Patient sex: F
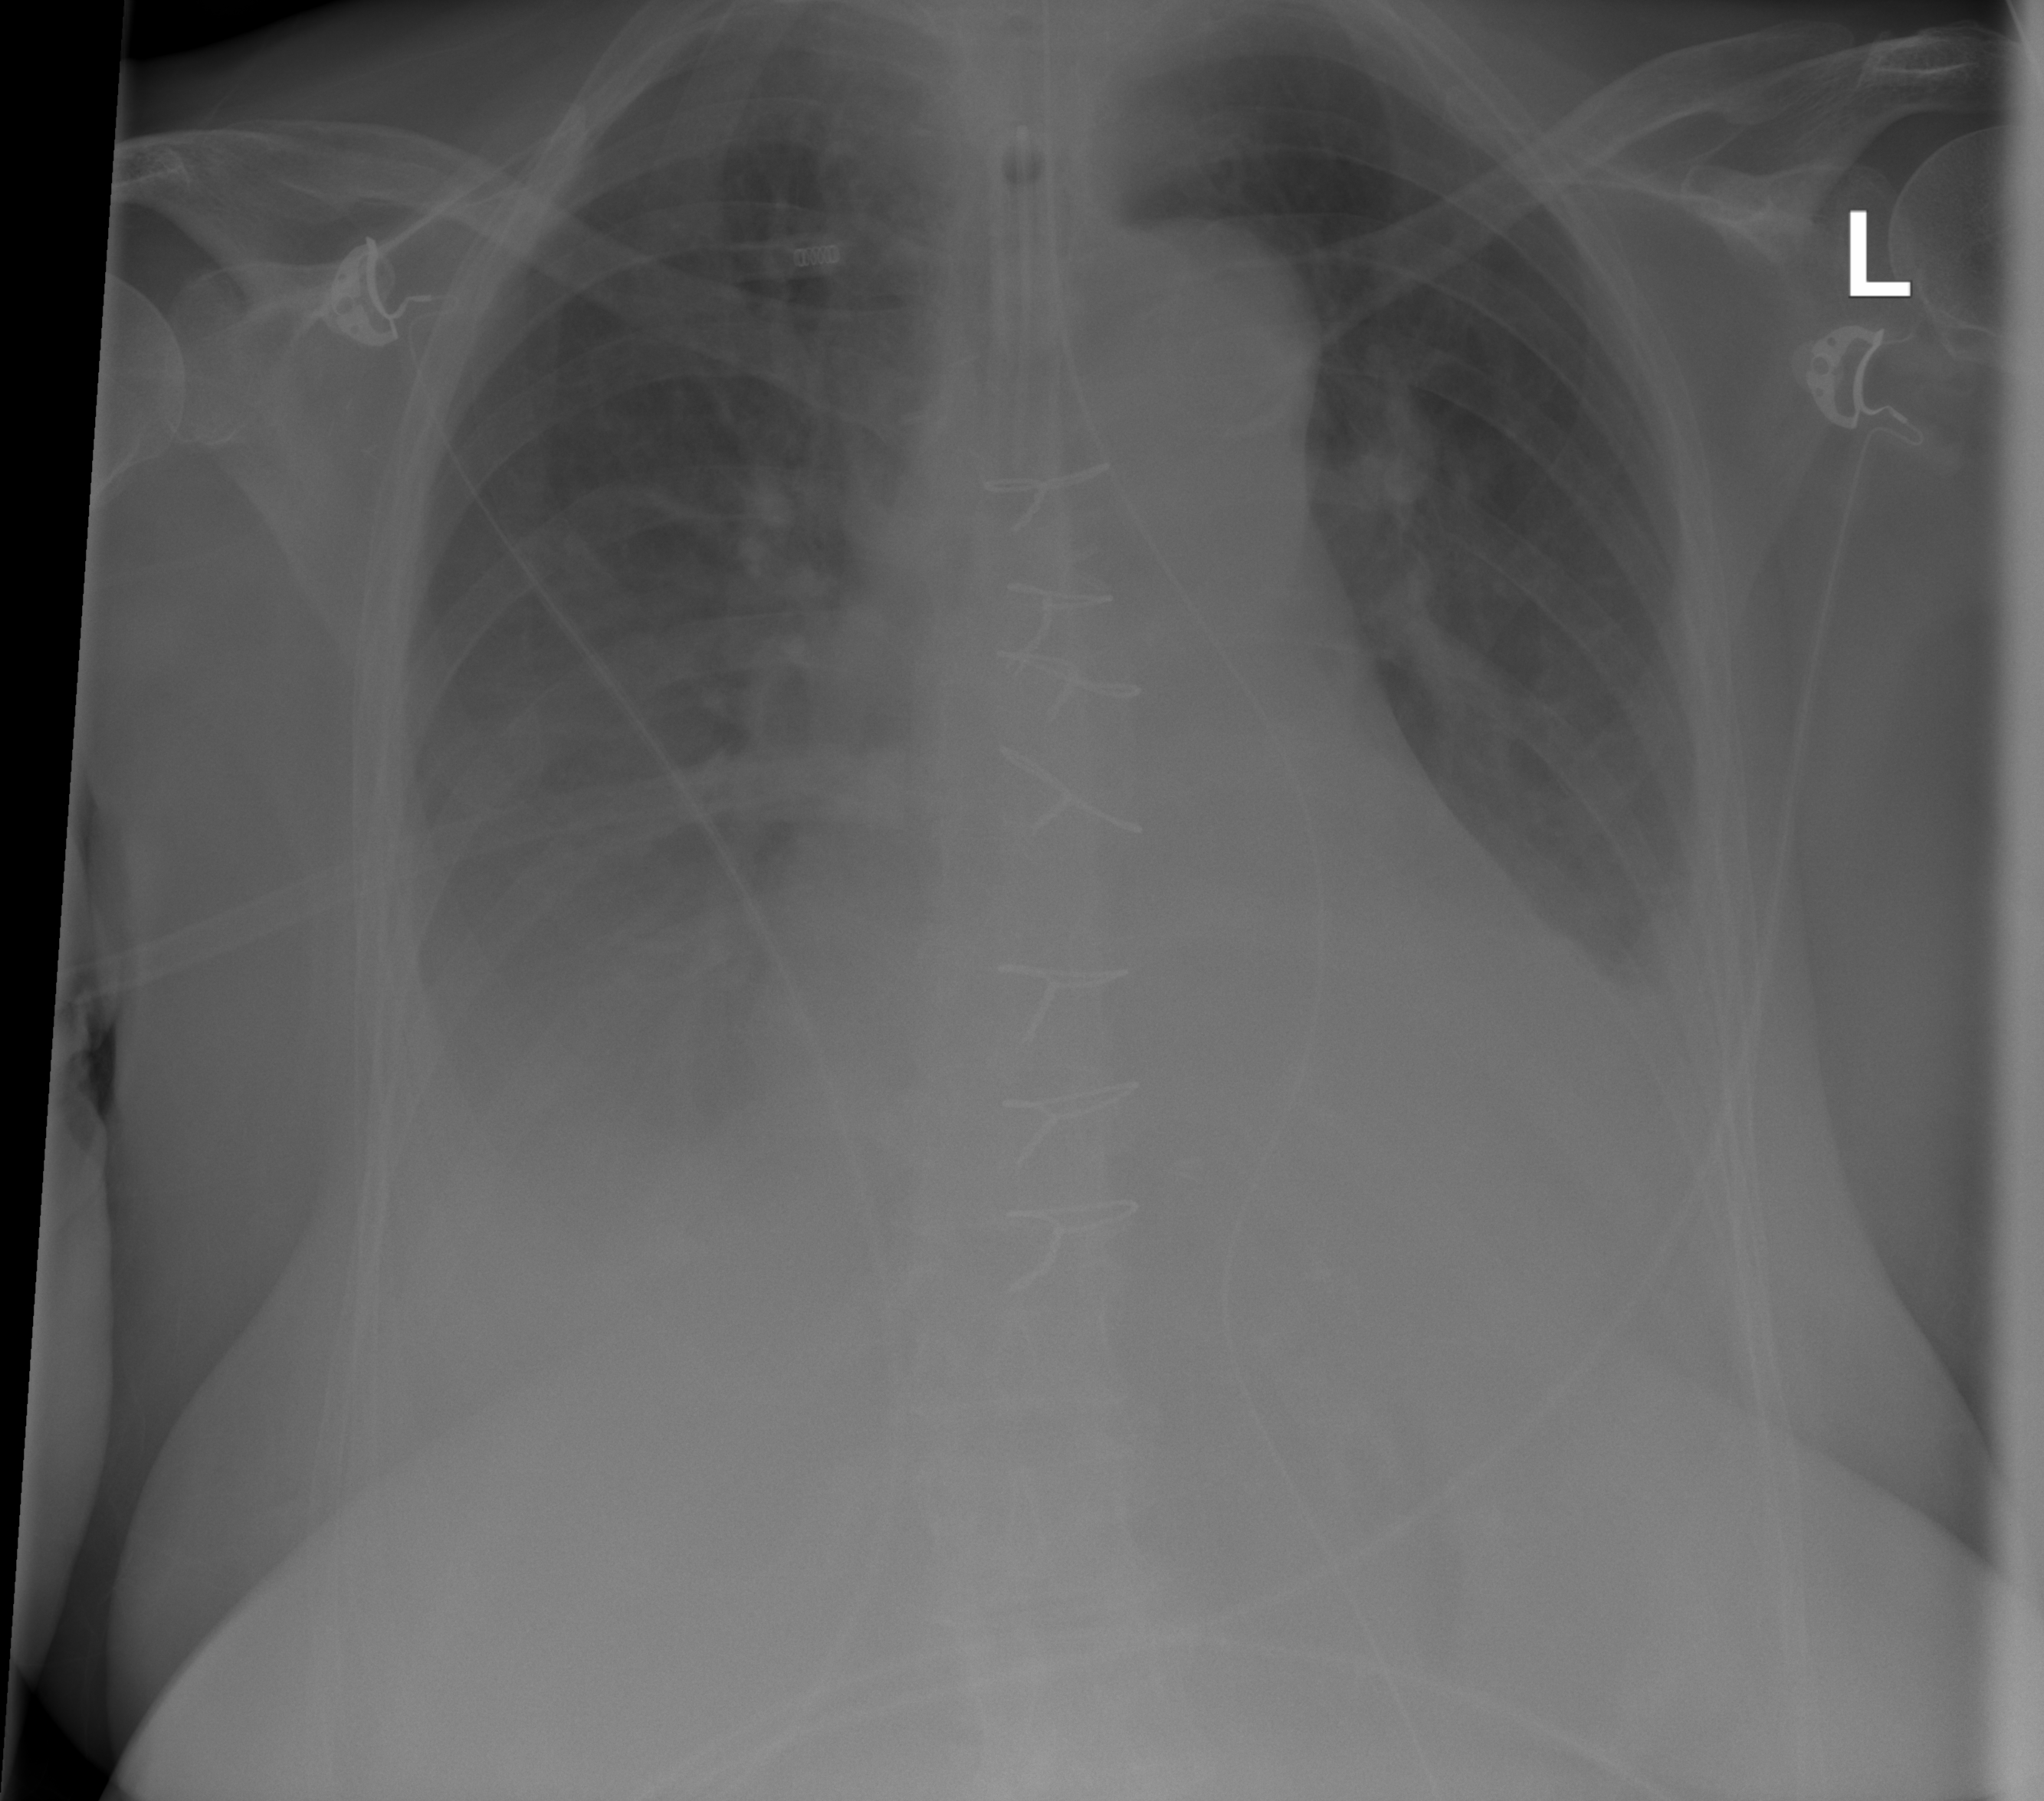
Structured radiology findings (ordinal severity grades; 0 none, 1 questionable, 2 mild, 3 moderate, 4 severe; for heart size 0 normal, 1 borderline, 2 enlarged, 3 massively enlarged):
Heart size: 2
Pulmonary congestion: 1
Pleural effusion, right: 2
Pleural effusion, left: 2
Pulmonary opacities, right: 0
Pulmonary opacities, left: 0
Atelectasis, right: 2
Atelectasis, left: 2